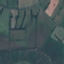
Land use / land cover class: Pasture